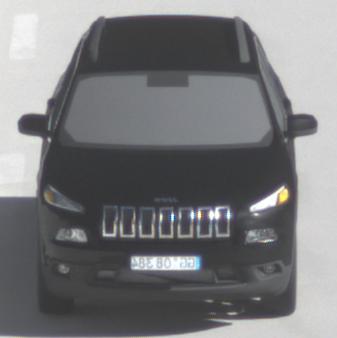
Make: Jeep
Model: Cherokee 3.2 V6 Pentastar
Detailed model: Cherokee (KL)
Model produced from: 2014/07
Model produced until: 2015/07
Doors: 5
Color: black
Road condition: dry road
Daytime: morning or afternoon
Contrast: high contrast